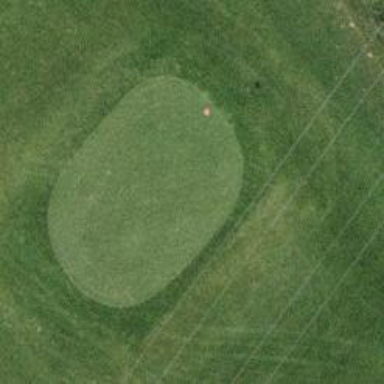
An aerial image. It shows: Grass area designated as golf tee.